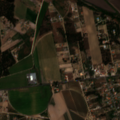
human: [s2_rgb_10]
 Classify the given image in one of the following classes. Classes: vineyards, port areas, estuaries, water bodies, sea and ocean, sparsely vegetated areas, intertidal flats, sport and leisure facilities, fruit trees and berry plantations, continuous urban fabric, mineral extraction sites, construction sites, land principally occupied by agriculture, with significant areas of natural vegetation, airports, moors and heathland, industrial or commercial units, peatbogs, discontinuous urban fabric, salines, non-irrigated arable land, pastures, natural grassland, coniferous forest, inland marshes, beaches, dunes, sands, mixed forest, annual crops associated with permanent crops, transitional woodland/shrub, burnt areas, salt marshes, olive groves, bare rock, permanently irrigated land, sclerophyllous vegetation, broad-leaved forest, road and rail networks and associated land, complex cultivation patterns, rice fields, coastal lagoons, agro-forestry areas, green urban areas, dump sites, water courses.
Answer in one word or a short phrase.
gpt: permanently irrigated land, rice fields, complex cultivation patterns, transitional woodland/shrub